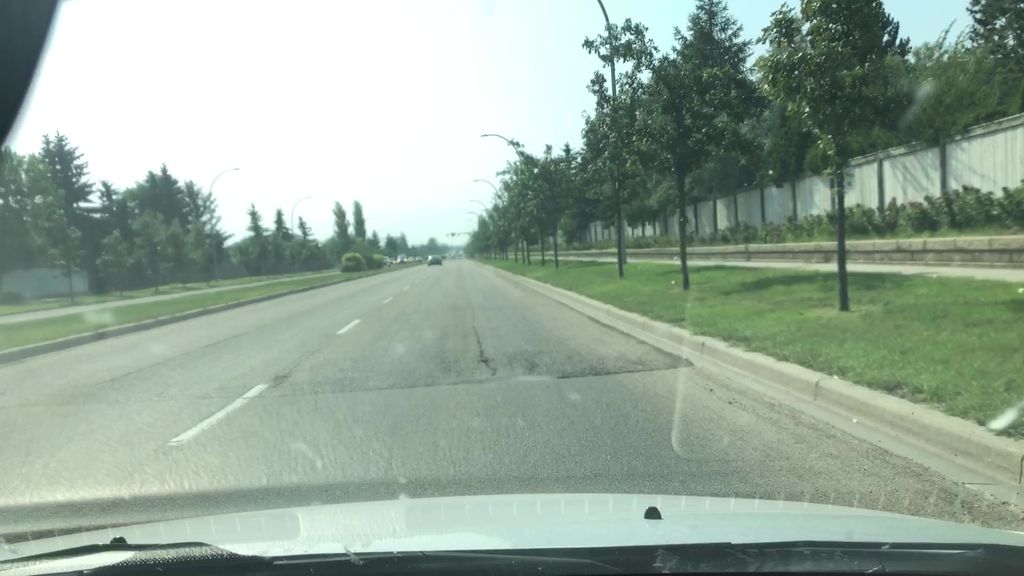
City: edmonton